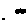
Label: car